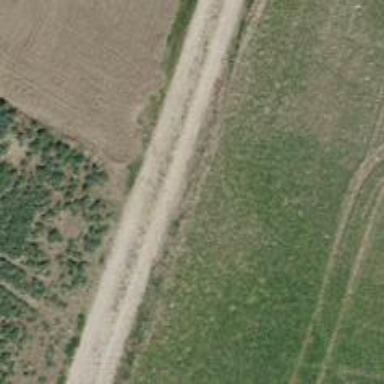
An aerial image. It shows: Gravel track.